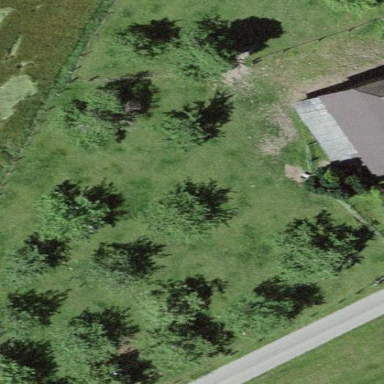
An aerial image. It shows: Orchard.